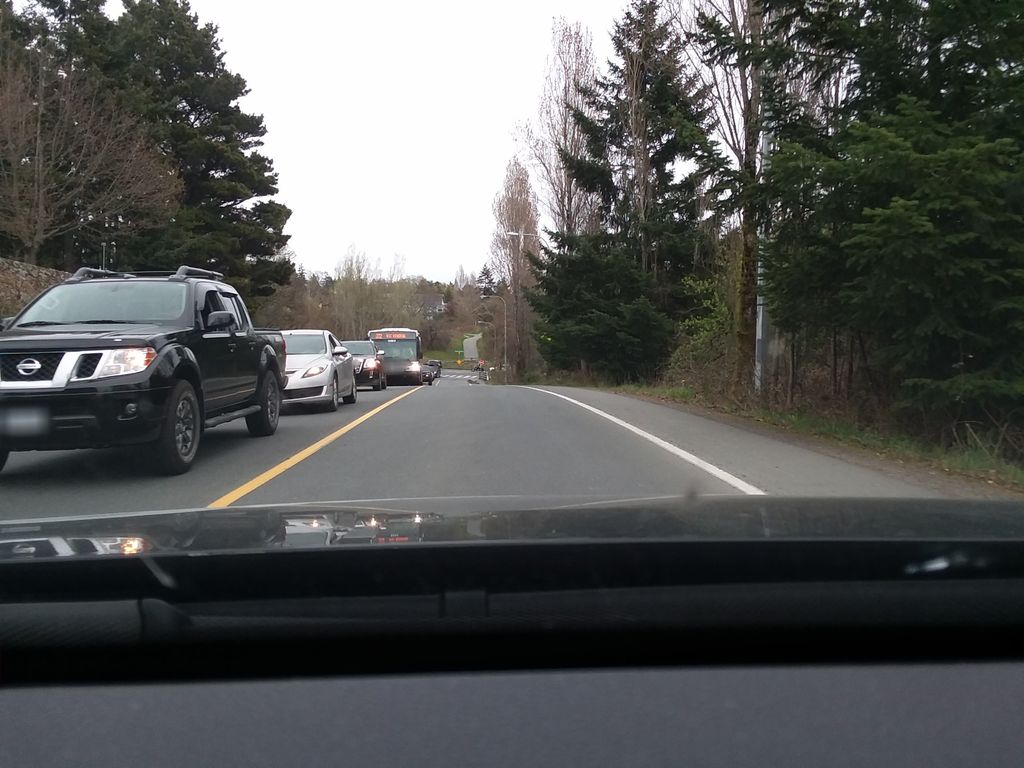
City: victoria